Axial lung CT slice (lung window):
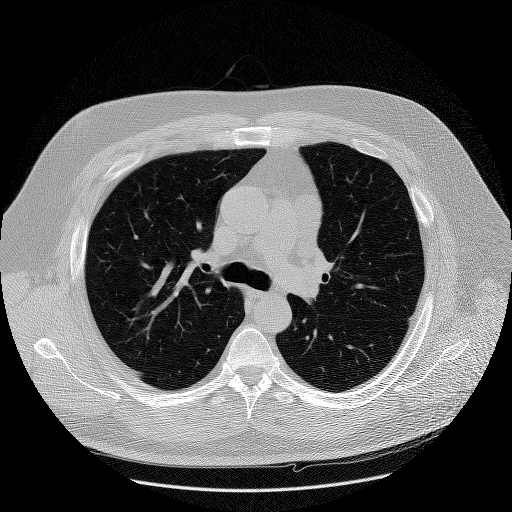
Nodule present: no